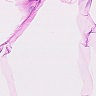
Metastatic tissue present: no